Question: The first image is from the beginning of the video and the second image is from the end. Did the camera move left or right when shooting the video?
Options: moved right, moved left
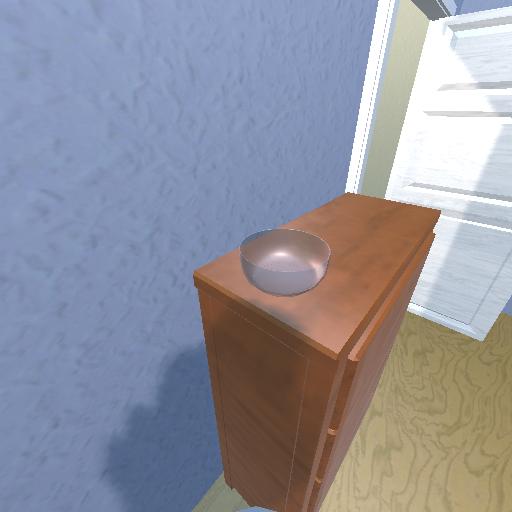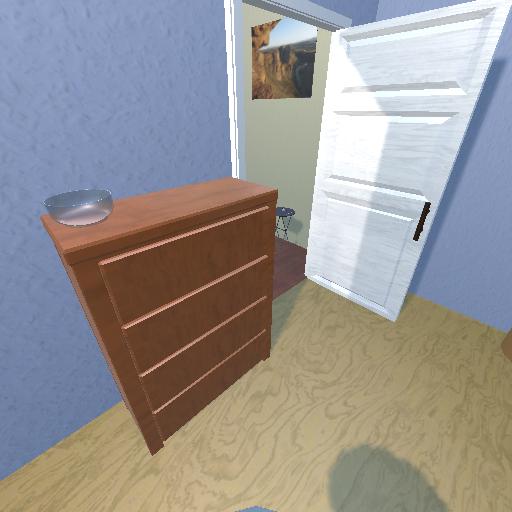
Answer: moved right